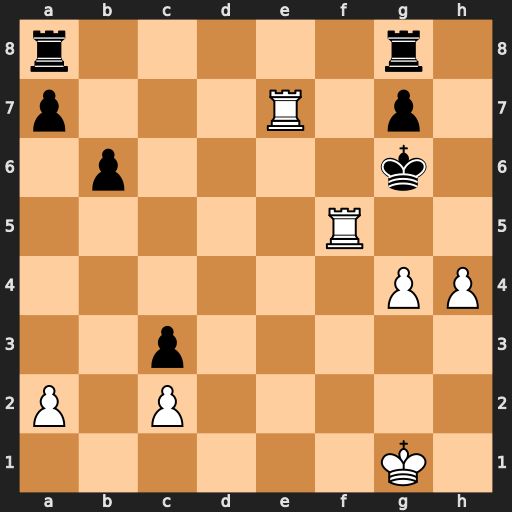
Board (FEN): r5r1/p3R1p1/1p4k1/5R2/6PP/2p5/P1P5/6K1
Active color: w
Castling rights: -
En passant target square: -
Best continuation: Re6+ Kh7 Rh5#